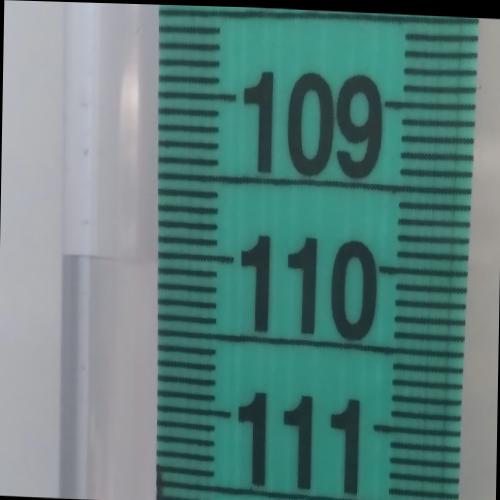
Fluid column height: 110.0 cm